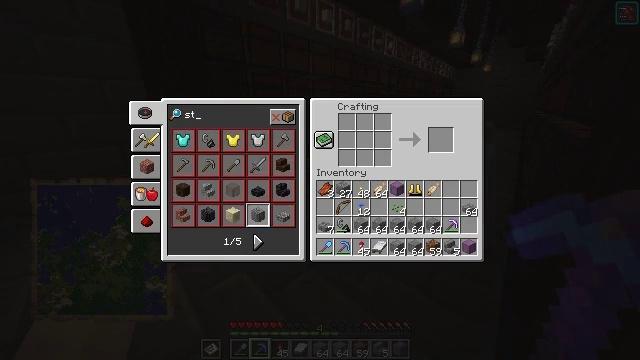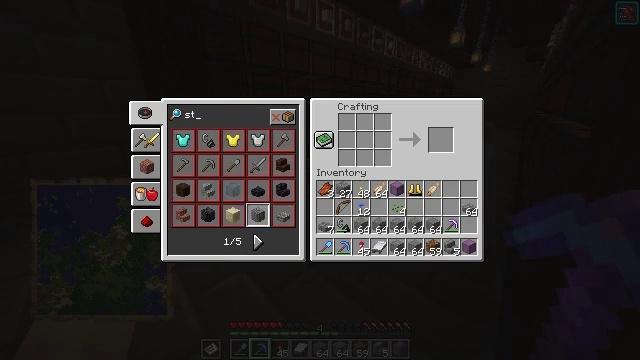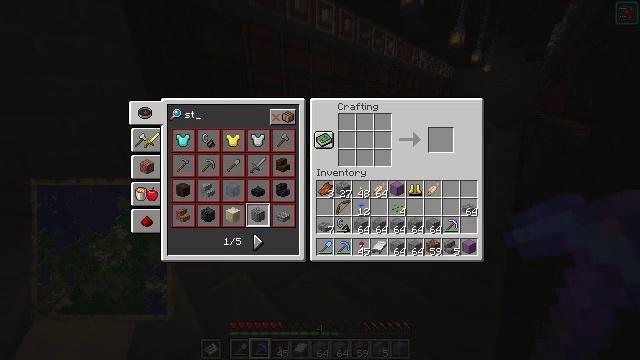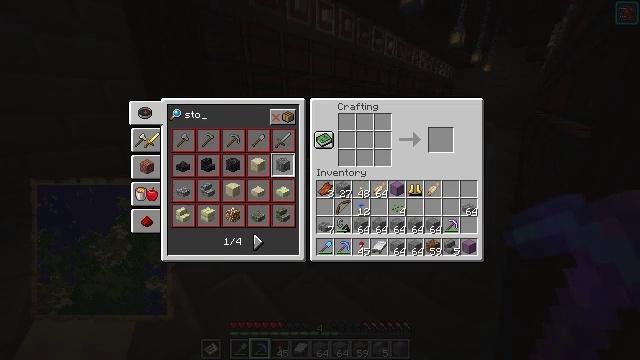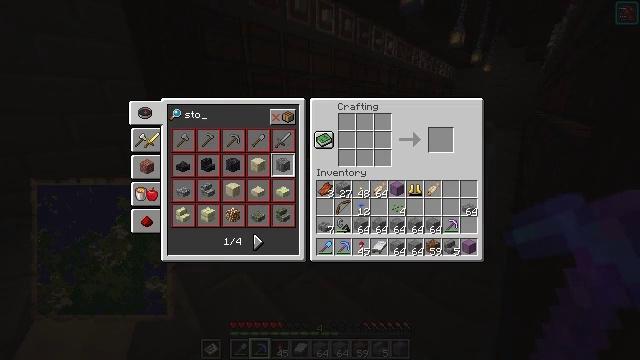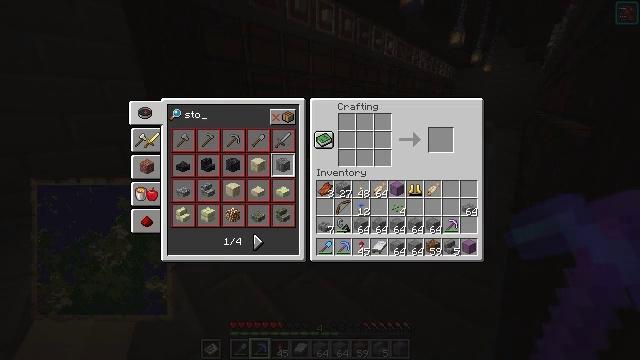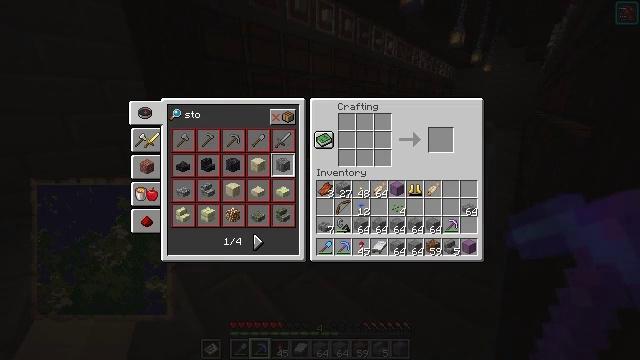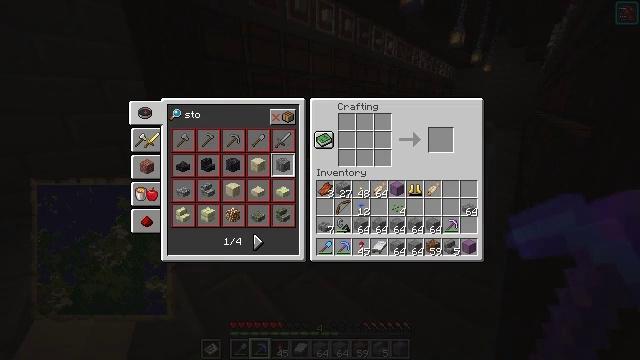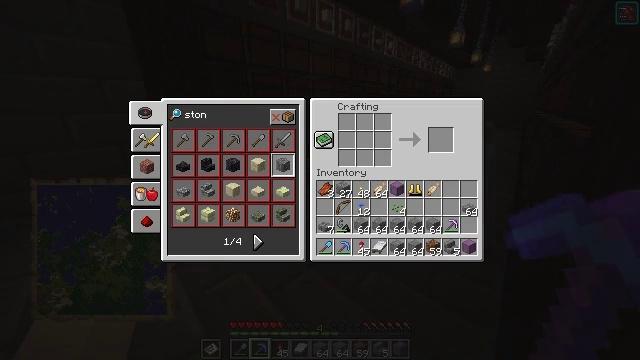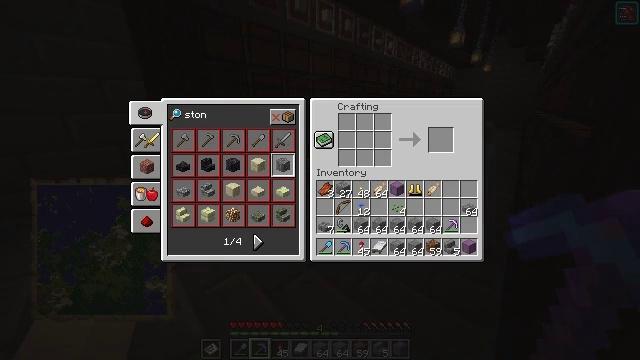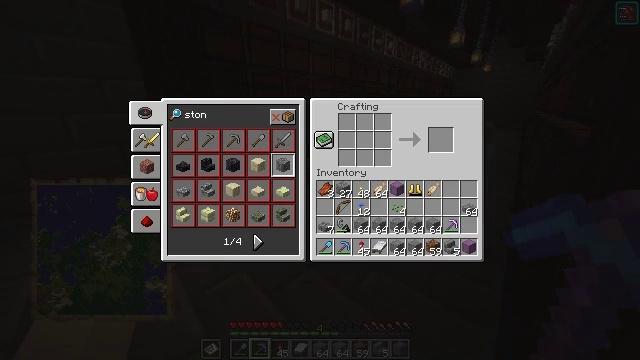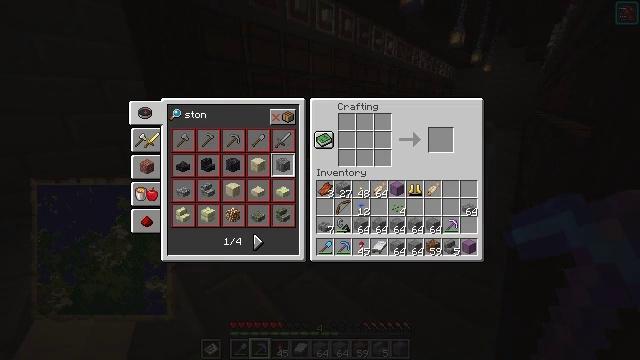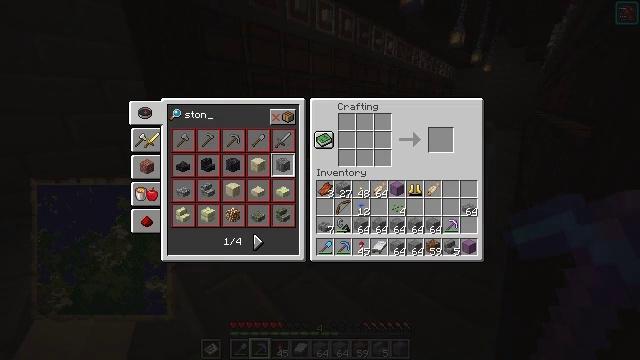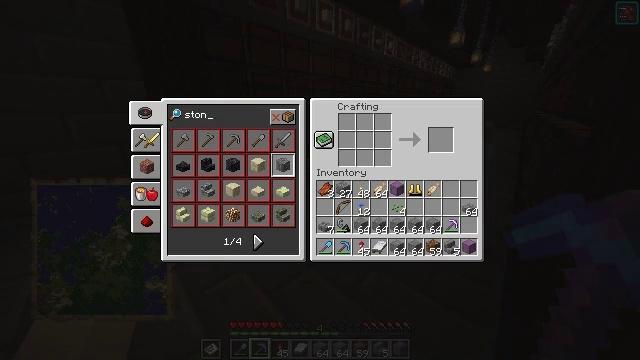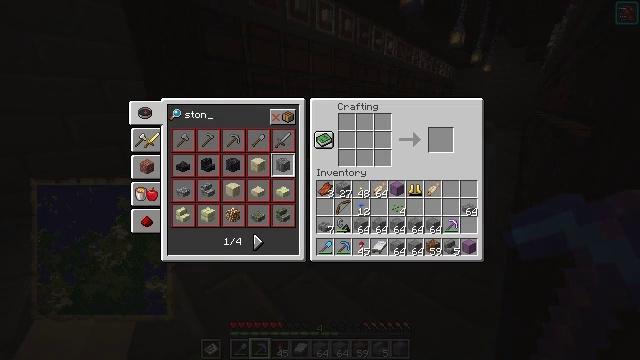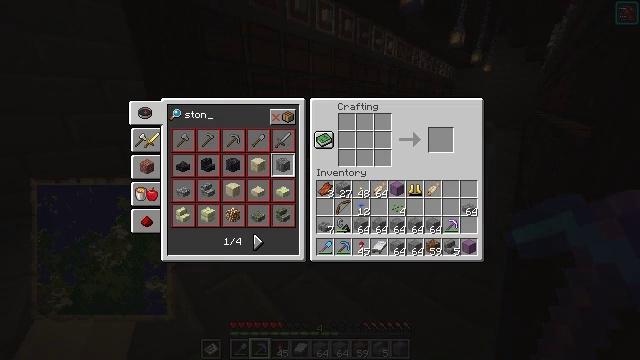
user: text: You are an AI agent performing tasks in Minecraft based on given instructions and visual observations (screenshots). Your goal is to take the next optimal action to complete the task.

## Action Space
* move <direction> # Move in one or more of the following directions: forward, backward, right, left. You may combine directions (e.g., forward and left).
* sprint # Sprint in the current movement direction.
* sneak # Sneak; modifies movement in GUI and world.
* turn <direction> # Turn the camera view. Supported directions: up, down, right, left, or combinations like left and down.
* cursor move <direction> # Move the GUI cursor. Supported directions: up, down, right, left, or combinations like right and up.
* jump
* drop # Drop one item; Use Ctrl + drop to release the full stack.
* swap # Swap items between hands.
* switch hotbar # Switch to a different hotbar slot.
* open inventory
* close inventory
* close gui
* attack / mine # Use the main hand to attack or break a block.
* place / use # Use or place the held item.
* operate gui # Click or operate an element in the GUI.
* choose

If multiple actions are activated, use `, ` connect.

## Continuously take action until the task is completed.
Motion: motion action
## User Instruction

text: Craft chiseled stone bricks using the crafting grid.
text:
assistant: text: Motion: no_op
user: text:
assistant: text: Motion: no_op
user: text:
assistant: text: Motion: no_op
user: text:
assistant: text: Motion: no_op
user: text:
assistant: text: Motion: no_op
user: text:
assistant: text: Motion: no_op
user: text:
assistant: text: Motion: no_op
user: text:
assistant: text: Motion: no_op
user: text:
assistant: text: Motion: no_op
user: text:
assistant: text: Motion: no_op
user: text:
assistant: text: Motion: no_op
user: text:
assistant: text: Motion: no_op
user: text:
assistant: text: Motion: no_op
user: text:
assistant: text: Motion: no_op
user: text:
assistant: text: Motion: no_op
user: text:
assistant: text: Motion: cursor move down
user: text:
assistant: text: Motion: cursor move down
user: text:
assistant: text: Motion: cursor move right and down
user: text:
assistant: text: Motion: cursor move right
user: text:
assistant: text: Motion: cursor move right
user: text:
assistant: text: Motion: cursor move right
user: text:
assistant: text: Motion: no_op
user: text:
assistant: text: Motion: no_op
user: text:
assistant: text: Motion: no_op
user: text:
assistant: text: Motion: no_op
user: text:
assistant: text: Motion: no_op
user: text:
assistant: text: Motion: operate gui
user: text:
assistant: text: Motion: operate gui
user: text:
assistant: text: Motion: no_op
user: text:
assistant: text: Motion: no_op